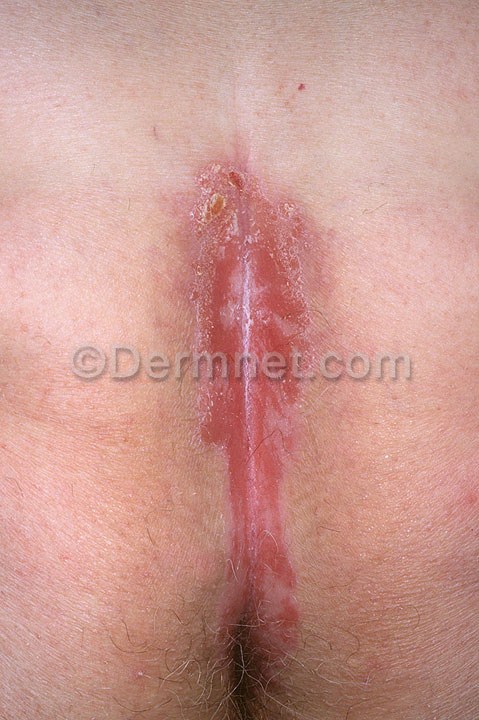
Disease: Psoriasis pictures Lichen Planus and related diseases